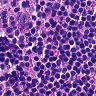
Metastatic tissue present: no